Question: How can I tell the relative position (x & y) of uiimageview B relative (or the "inside of" position ??) of UIImageView B?

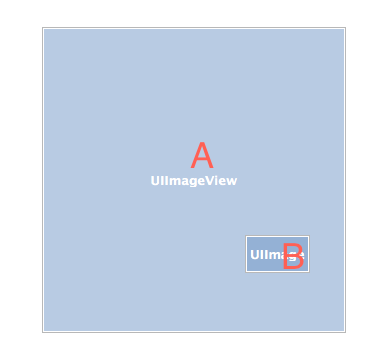
Answer: to know the position of a view respect another one use '<URL>.